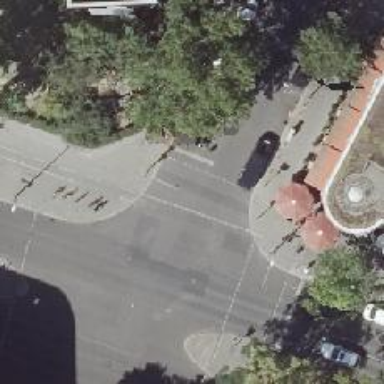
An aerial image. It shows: Footway crossing equipped with traffic signals.